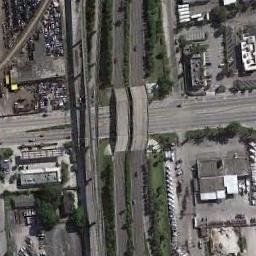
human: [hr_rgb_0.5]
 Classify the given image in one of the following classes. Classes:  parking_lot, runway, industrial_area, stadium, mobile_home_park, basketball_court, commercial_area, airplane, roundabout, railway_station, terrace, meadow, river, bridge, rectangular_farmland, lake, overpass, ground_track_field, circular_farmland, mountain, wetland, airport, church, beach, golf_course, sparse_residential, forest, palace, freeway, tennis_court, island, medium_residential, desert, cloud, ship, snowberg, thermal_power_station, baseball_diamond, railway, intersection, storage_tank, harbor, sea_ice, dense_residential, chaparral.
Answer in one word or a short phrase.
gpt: overpass